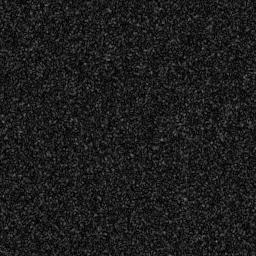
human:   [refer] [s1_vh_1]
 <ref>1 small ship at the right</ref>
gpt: <box>[[89, 49, 99, 55, 0]]</box>